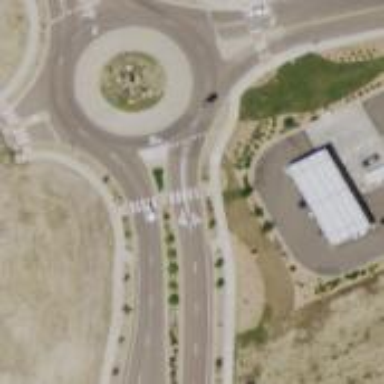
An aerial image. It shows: Secondary road leading to roundabout.